Question: Sorry to ask a trivial question. I am trying to draw some rectangles (treemap) from json file and overlay a circle on the centre of each rectangle. I am also trying to label the rectangles. The console shows correct values, But, the text is not visible & the circles are not in the centre of each rectangle. The This is a very simple task and I am new to d3. Can you please help me to correct the mistake I am doing?
'''
<!DOCTYPE html>
<html>
<head lang="en">
<meta charset="UTF-8">
<title> Treemap </title>
<script type="text/javascript" src="../d3/d3.v3.js"></script>
</head>
<body>
<script>
var jsondata = [
{
"name" : "Middle East",
"size" : 861482,
"x" : 18,
"y" : 18,
"width" : 415.57094333304099,
"height" : 484
},
{
"name" : "Australasia",
"size" : 80696,
"x" : 433.57094333304099,
"y" : 226.66857473176645,
"width" : 68.429056666959013,
"height" : 275.33142526823355
},
{
"name" : "Europe",
"size" : 61158,
"x" : 433.57094333304099,
"y" : 18,
"width" : 68.429056666959013,
"height" : 208.66857473176645
}
];
var svgContainer = d3.select("body").append("svg")
.attr("width", 1000)
.attr("height", 1000);
//var svgContainer = svg.append("g").attr("transform", "translate(0, 0)");
var rectangles = svgContainer.selectAll("rect")
.data(jsondata)
.enter()
.append("rect");
var rect = rectangles.attr("x", function (d) { return d.x; })
.attr("y", function (d) { return d.y; })
.attr("width", function (d) { return d.width; })
.attr("height", function (d) { return d.height; })
.style("fill", "green")
.style("stroke", "white")
.style("stroke-width", "0.5")
.style("z-index", "1");
rect.append("text")
.attr("x", function(d) { return d.x + 2; })
.attr("y", function(d) { return d.y + 2; })
.attr("dy", ".35em")
.text(function(d) { return d.name; })
.style("font-family", "Verdana")
.style("font-size", "18")
.style("fill", "black")
.style("z-index", "2");
var dots = svgContainer.selectAll("circle")
.data(jsondata)
.enter()
.append("circle");
var dot = dots.attr("cx", function (d) { return (d.x + d.width) / 2 ; })
.attr("cy", function (d) { return (d.y + d.height) / 2 ; })
.attr("r", "5")
.style("fill", "white");
//.style("z-index", "3");
</script>
</body>
</html>
'''
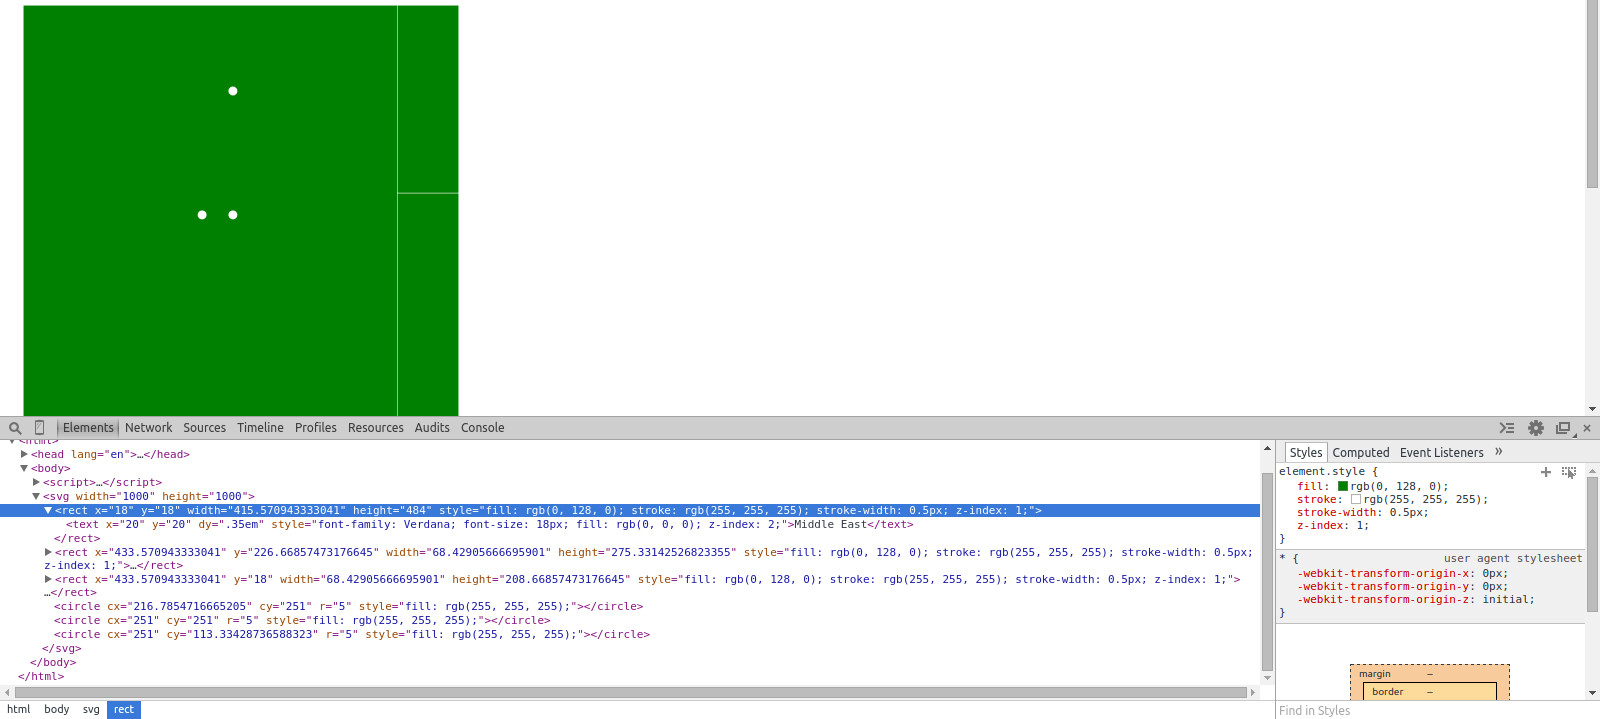
Answer: I've <URL>, although Jaime is correct on both counts.